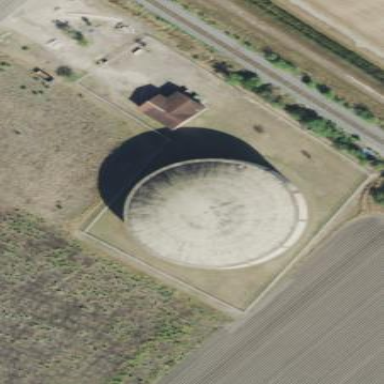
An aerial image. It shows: Silo building.